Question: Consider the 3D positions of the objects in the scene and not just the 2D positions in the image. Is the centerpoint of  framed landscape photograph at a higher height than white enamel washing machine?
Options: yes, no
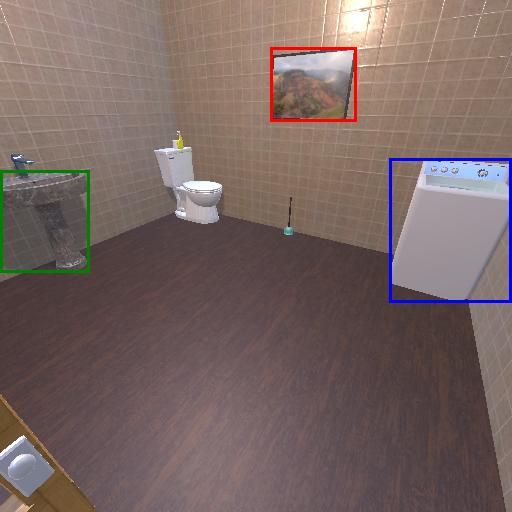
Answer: yes